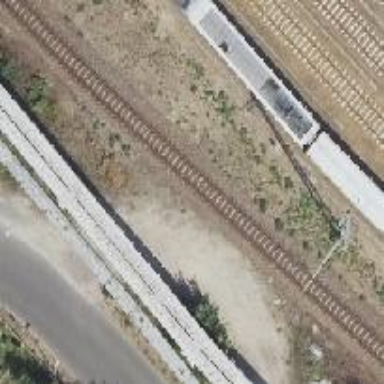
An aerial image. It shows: Rail yard with electrified contact lines for railway operations.